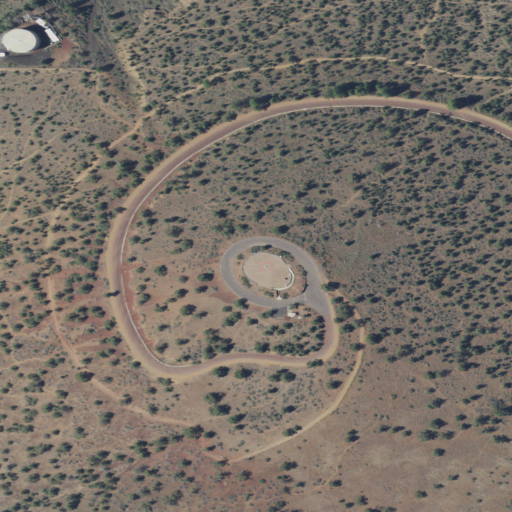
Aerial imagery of mountain in Oregon named Pilot Butte containing shrub, open development, evergreen forest, low intensity development, and medium intensity development